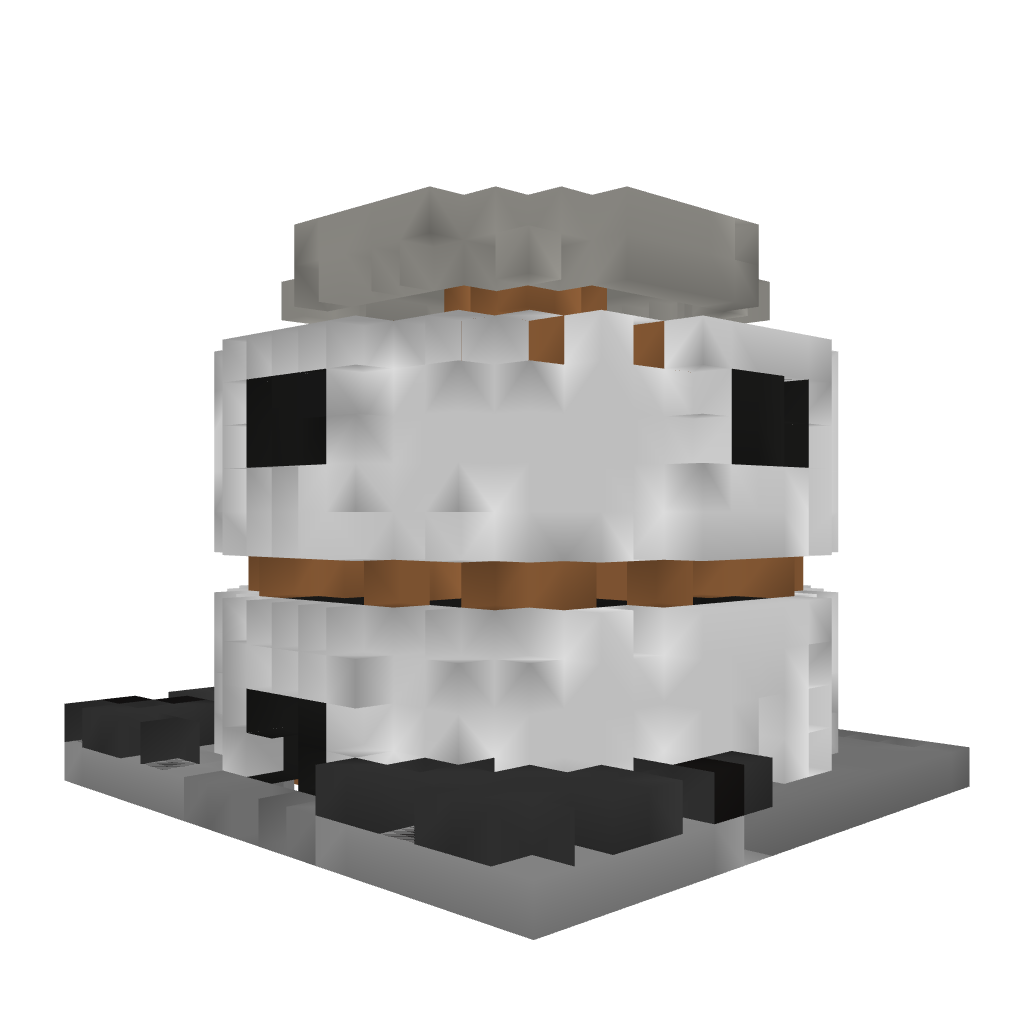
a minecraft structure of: Obi's Pokecenter